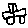
Label: car